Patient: sex F, age 58
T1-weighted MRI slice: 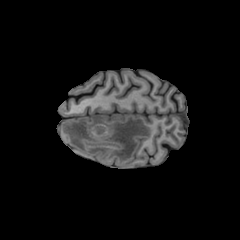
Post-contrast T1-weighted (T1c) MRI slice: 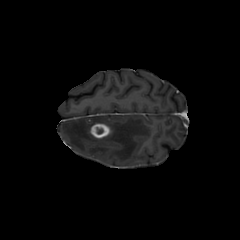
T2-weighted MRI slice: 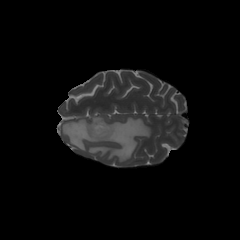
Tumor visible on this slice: yes
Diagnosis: Glioblastoma, IDH-wildtype
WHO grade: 4